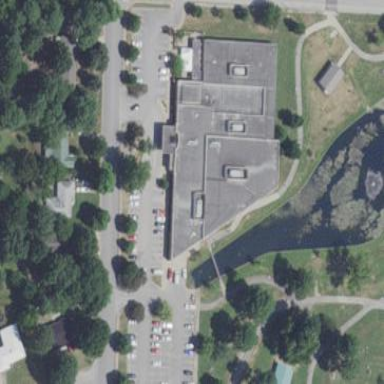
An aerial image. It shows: Civic building which is library.